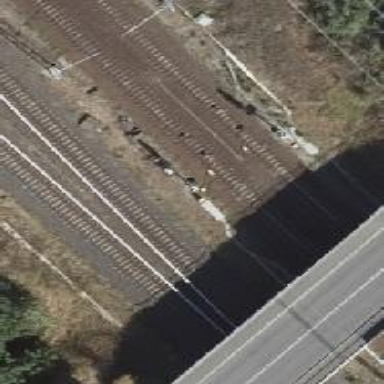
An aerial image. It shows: Railway signal.